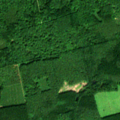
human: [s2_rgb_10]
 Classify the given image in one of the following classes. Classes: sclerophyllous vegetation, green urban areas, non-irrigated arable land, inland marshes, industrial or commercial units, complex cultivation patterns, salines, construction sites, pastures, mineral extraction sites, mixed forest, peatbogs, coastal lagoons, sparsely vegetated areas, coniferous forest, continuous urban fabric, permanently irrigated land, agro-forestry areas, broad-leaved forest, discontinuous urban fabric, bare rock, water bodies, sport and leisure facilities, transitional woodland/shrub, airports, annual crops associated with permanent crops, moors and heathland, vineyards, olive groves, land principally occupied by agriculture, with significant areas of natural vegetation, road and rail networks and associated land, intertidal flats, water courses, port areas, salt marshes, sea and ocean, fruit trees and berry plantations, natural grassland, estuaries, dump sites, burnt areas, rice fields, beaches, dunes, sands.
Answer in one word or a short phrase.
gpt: complex cultivation patterns, broad-leaved forest, coniferous forest, mixed forest